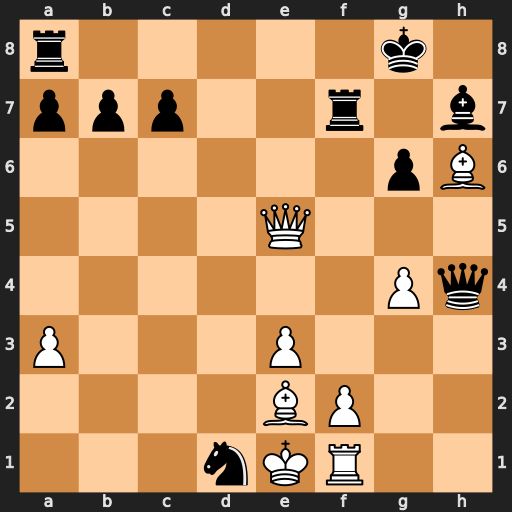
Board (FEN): r5k1/ppp2r1b/6pB/4Q3/6Pq/P3P3/4BP2/3nKR2
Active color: w
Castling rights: -
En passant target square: -
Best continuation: Bg5 Qxg5 Qxg5